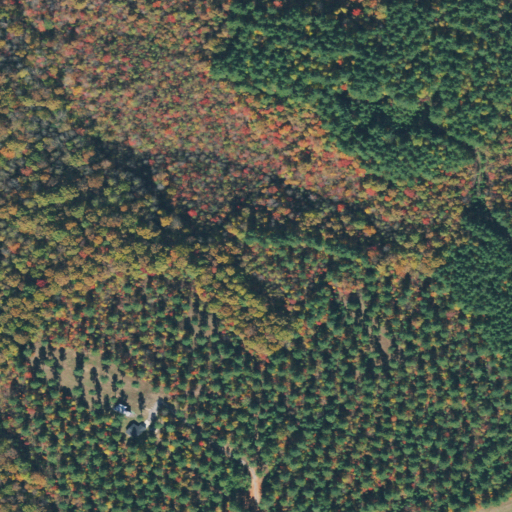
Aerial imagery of plain(s) in Tennessee named The Cowbones containing deciduous forest, evergreen forest, and mixed forest